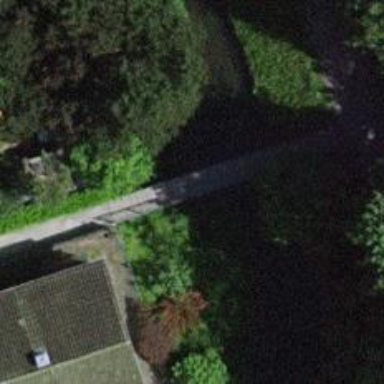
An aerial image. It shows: Footway on bridge.